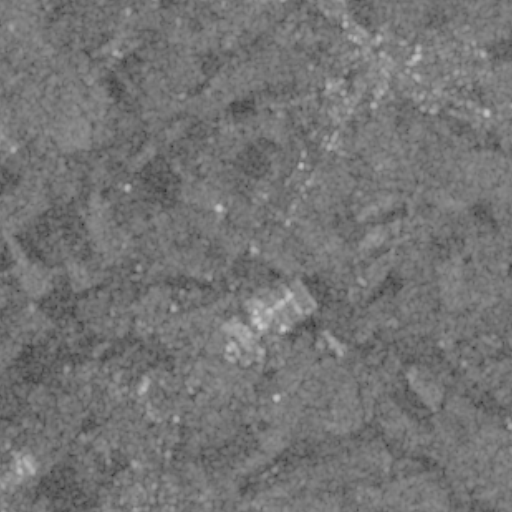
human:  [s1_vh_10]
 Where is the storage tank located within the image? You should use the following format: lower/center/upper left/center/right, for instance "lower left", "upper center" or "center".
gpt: The storage tank is located in the lower of the image.
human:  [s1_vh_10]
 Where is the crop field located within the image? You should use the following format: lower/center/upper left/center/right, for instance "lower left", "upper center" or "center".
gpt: There is no crop field in the image.

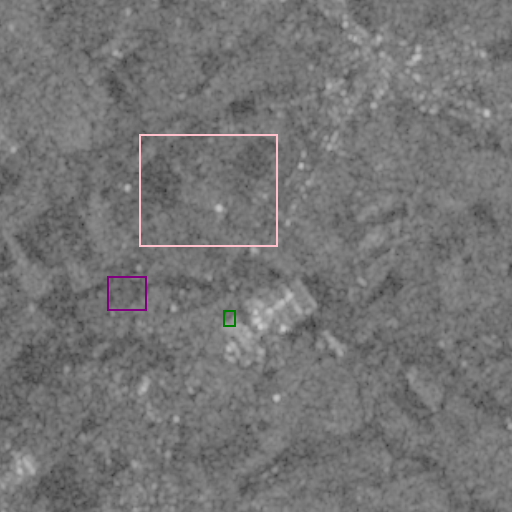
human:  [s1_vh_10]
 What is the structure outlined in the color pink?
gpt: The structure outlined in pink is a crop field.
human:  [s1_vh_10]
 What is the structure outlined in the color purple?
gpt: The structure outlined in purple is a park.
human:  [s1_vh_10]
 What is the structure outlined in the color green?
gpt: The structure outlined in green is a parking lot.
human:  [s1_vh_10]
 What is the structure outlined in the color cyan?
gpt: There is no cyan outline.